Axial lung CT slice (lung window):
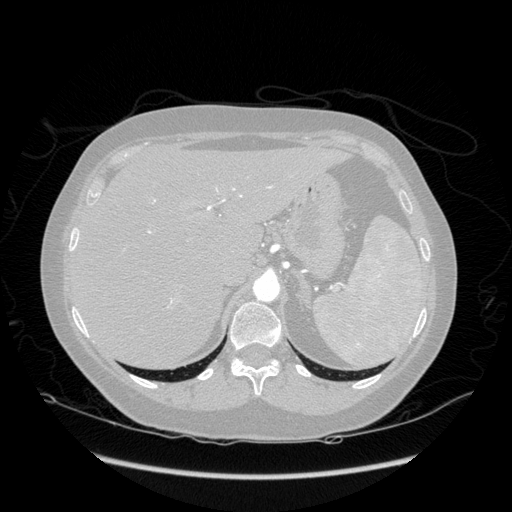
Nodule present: no